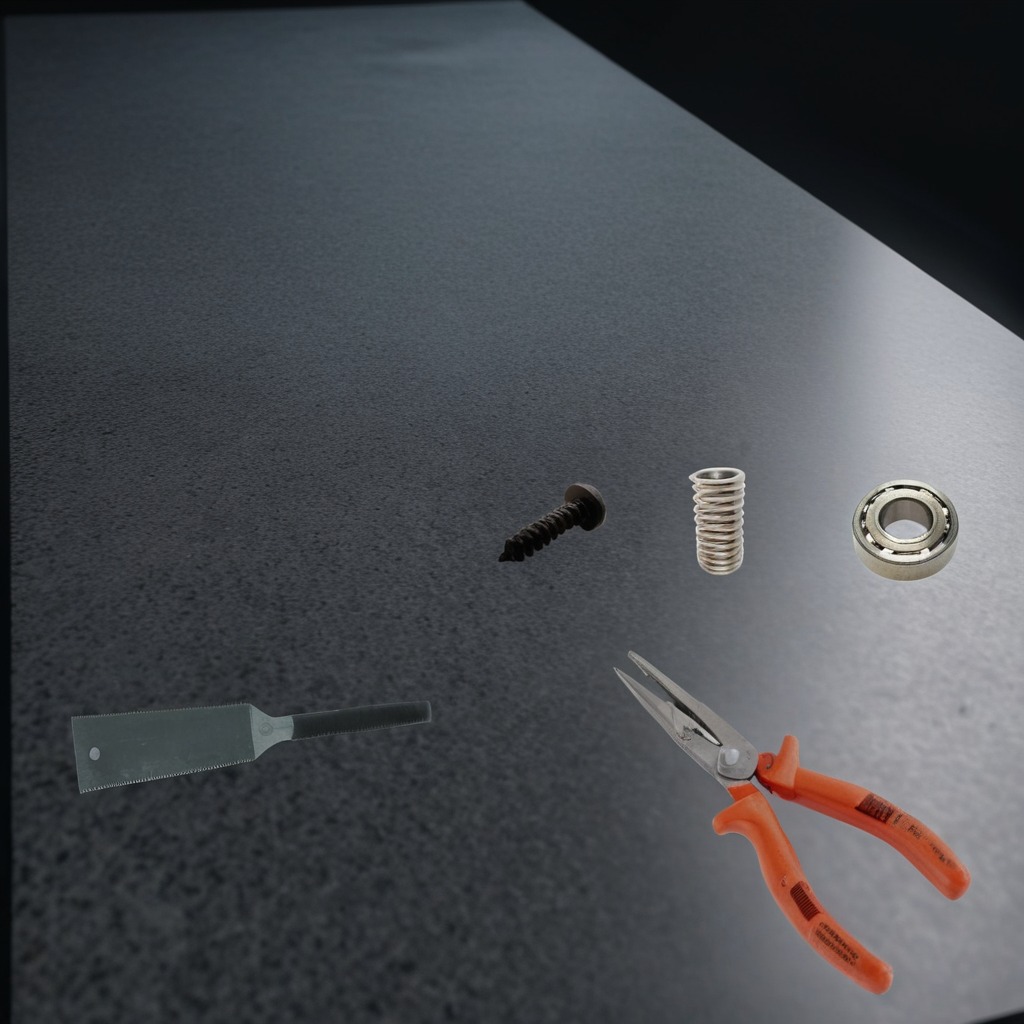
A metal ball bearing, a metal machine screw, pliers, a coiled metal spring, and a handheld metal saw are lying on the granite table.